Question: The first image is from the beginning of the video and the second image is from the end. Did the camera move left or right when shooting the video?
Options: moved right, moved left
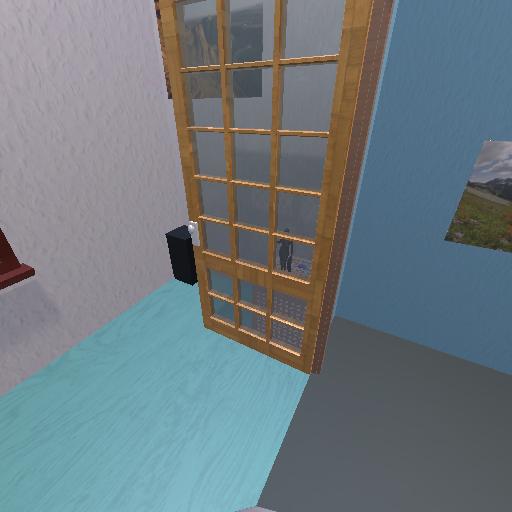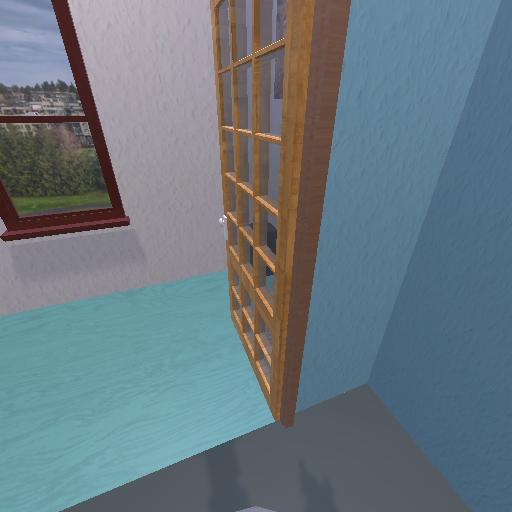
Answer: moved right